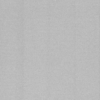
Label: dusty